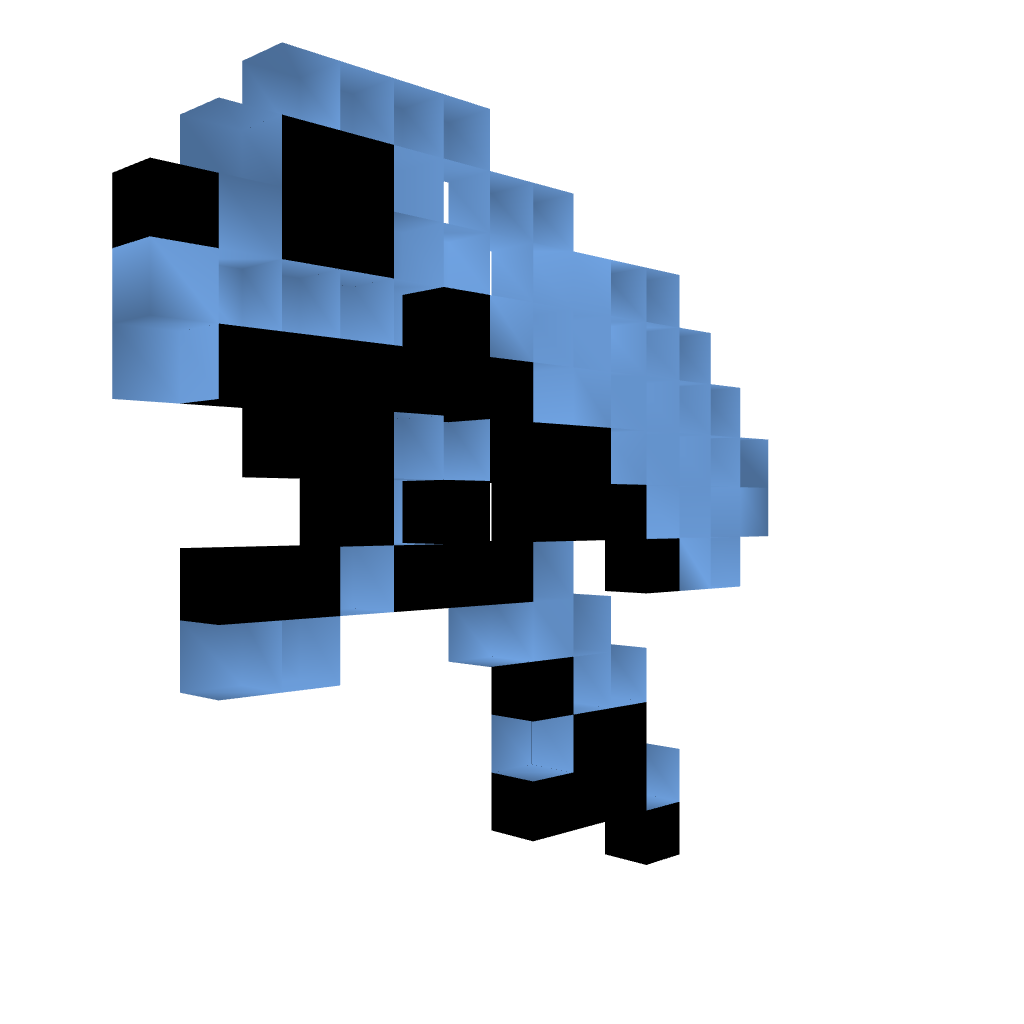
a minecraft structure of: Ghost from Castlevania 1 bad low quality